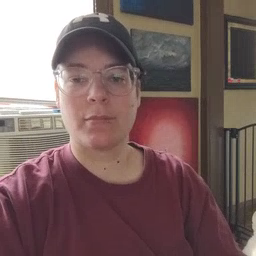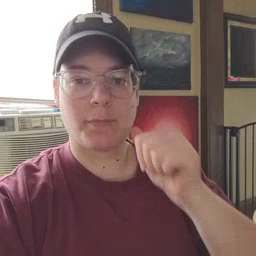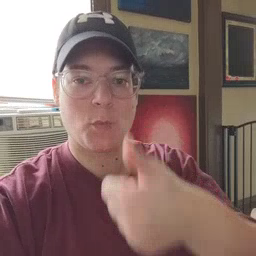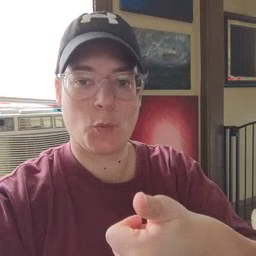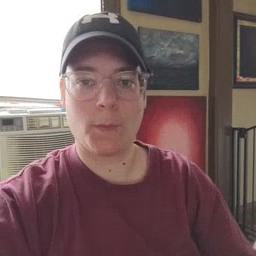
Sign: tomorrow